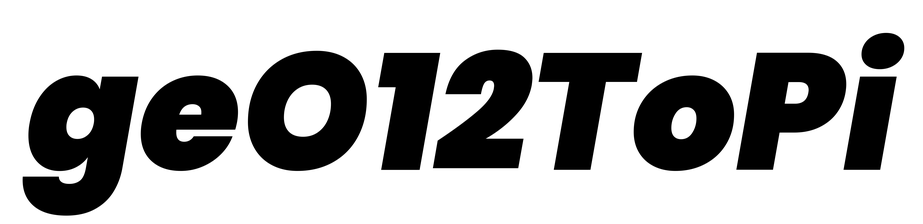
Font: Poppins-BlackItalic